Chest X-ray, PA view. Patient: 17 years old, sex F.
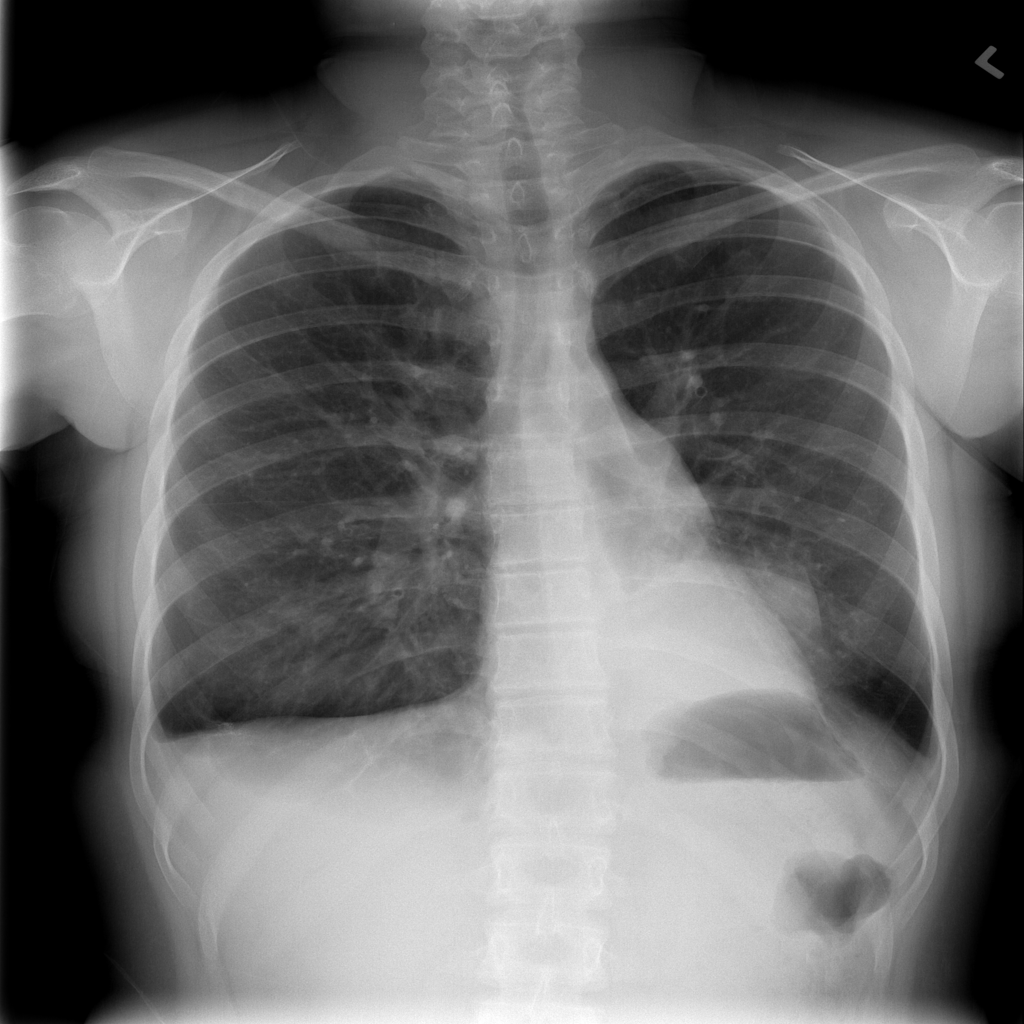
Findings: Infiltration, Mass, Nodule, Pleural_Thickening